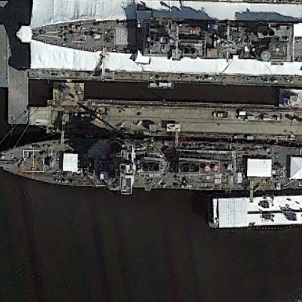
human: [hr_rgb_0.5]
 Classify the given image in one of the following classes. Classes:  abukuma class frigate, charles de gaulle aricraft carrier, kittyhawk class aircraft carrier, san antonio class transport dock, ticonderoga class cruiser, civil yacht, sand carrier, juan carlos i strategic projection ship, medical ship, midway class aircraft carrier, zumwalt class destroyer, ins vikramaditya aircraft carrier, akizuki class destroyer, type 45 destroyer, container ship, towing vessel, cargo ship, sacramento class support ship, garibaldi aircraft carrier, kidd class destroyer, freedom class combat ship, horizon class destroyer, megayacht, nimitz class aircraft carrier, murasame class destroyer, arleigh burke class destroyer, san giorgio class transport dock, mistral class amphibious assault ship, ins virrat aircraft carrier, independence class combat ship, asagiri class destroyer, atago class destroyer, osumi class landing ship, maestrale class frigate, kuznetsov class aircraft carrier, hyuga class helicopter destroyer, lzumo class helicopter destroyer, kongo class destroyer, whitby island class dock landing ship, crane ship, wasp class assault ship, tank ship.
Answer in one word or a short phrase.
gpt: Arleigh Burke class destroyer